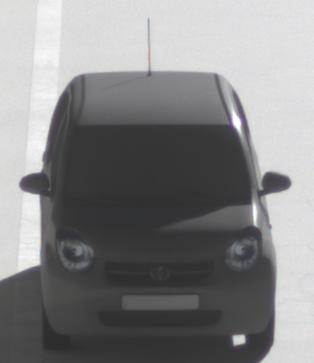
Make: Toyota
Model: Passo
Detailed model: Toyota Passo X Yururi
Model produced from: 2010
Model produced until: 2016
Doors: 5
Color: gray
Road condition: dry road
Daytime: morning or afternoon
Contrast: high contrast